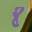
Label: 8